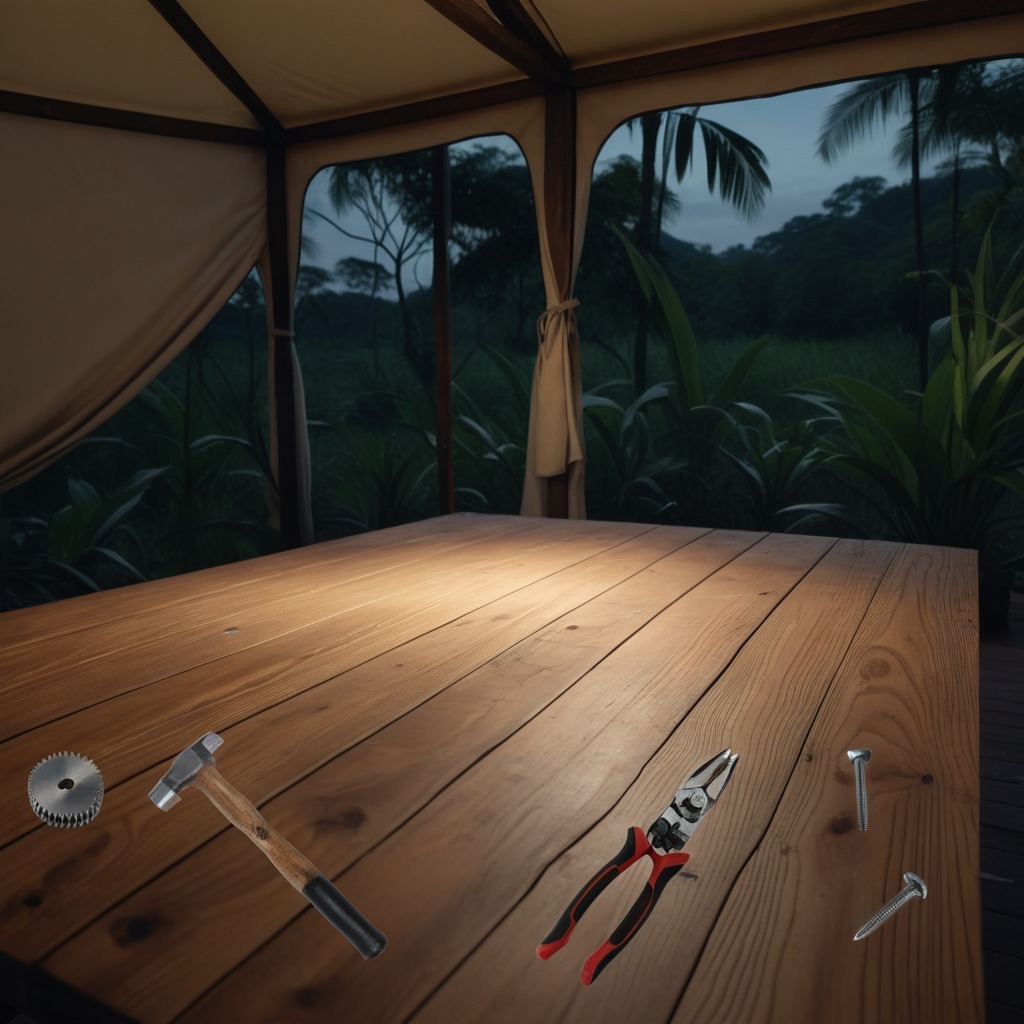
A steel gear with teeth, a hammer, an iron nail, a metal machine screw, and a pair of pliers are lying on a wooden table inside a jungle field workshop tent at night.